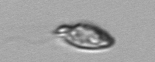
Label: Katodinium_or_Torodinium